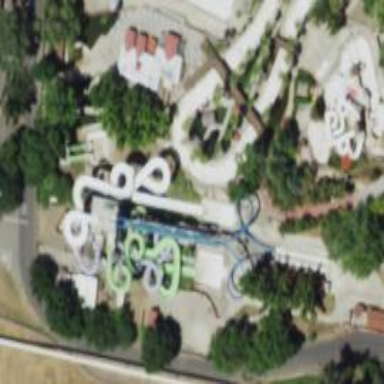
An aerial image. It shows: Bridge leading to water slide attraction.